Question: I use this code in Maple:
'''
Ur := unapply(simplify(subs(r = r/a^(1/2), z = z/a, ur0(r, z))/a^(1/2)), r, z)
'''
I obtain this result:

Is there a way for Maple to understand that 'diff(p(r/sqrt(a)),r/sqrt(a)) = 1/sqrt(a)*diff(p(r),r)'?
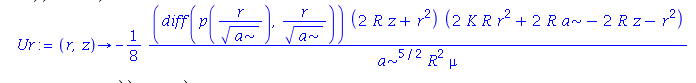
Answer: To be able to differentiate with regards to an algebraic expression you can use the 'algsubs' command together with the inert 'Diff' command and then 'subs' back the expression if the function is differentiable.
'''
Diff(p(r/sqrt(a)),r/sqrt(a)); # Equation
algsubs(r/sqrt(a) = x,%); # Substitute derivative variable (1)
p:=x -> x^2; # Define function to differentiate
value(%%); # Evaluate the differential (1)
subs(x=r/sqrt(a),%); # Substitute back in again
'''